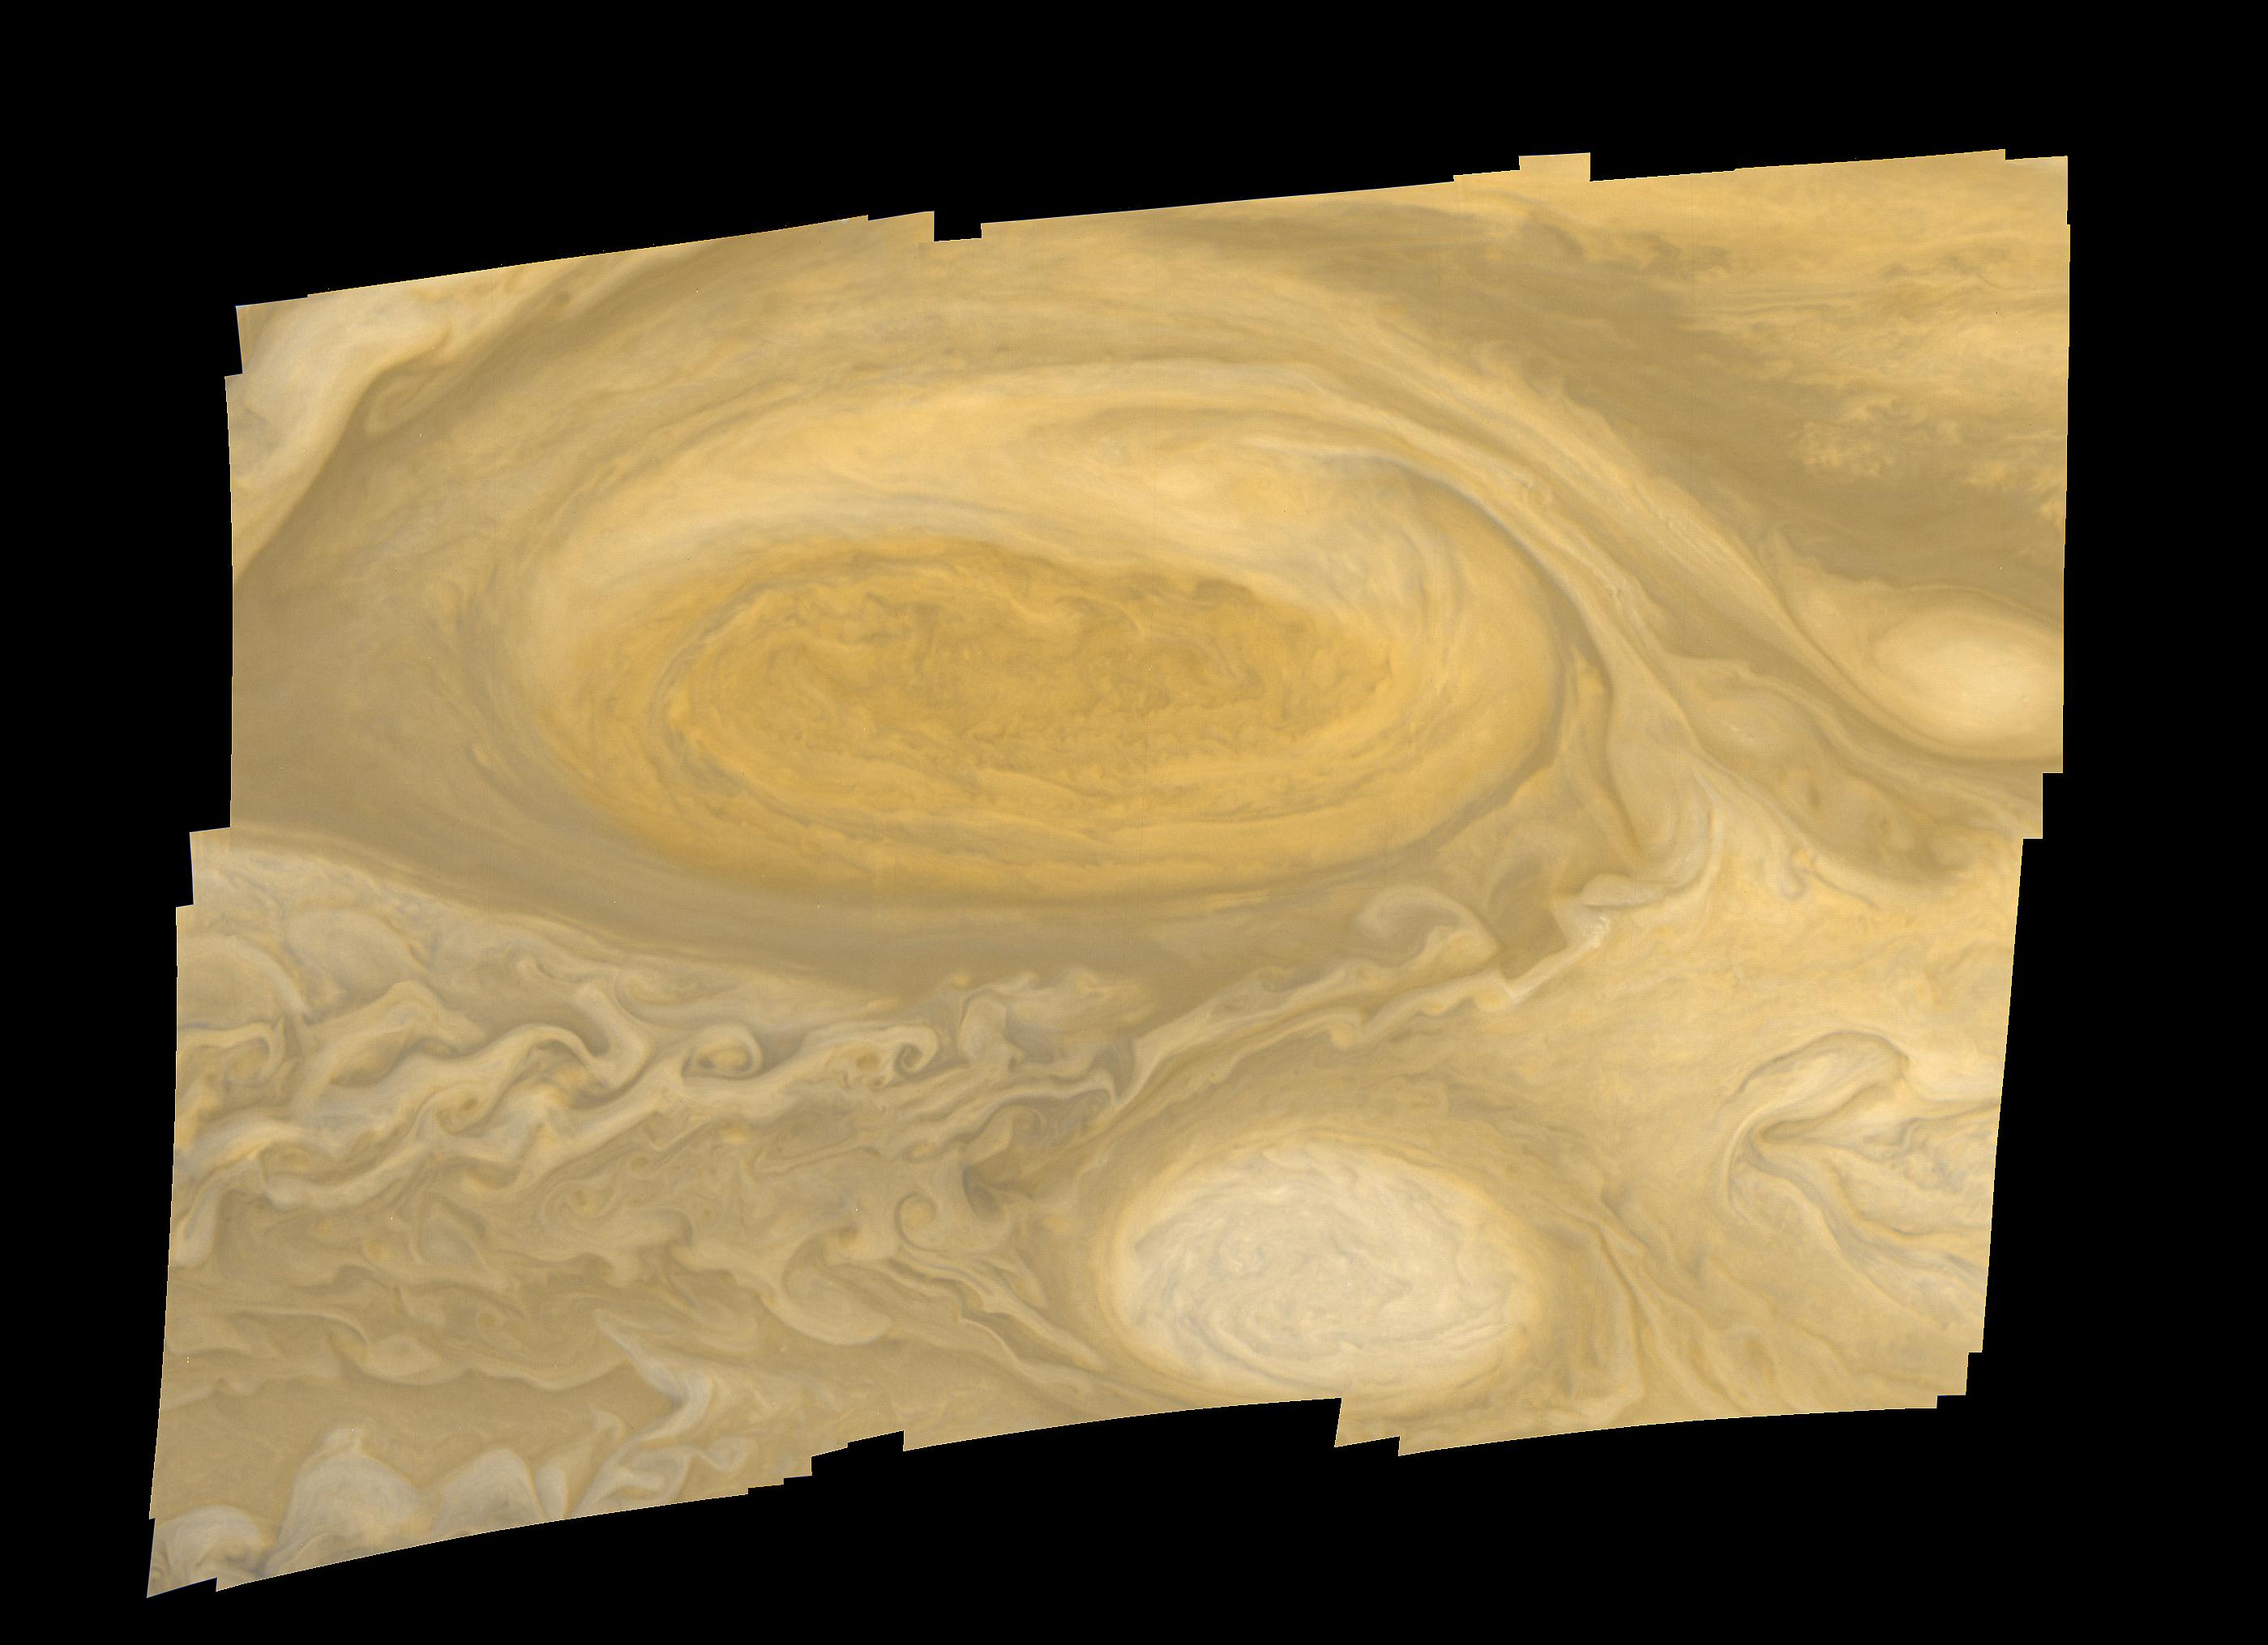
Jupiter Great Red Spot Mosaic Jupiter, Voyager